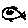
Label: fish